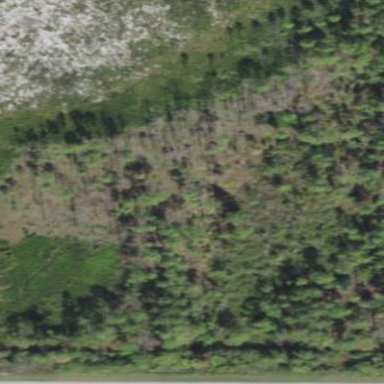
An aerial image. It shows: Mixed woodland with various types of leaves.